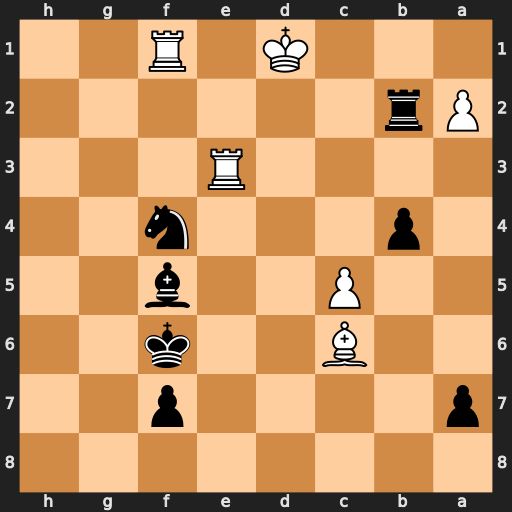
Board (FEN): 8/p4p2/2B2k2/2P2b2/1p3n2/4R3/Pr6/3K1R2
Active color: b
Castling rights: -
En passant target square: -
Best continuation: Rb1+ Kd2 Rxf1